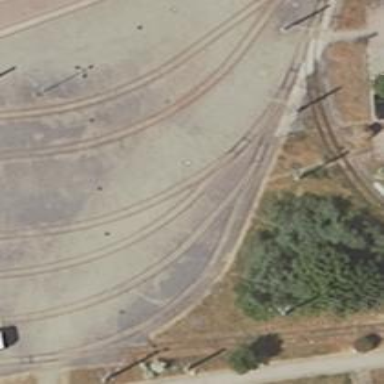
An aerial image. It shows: Tram railway yard with electrified contact line.